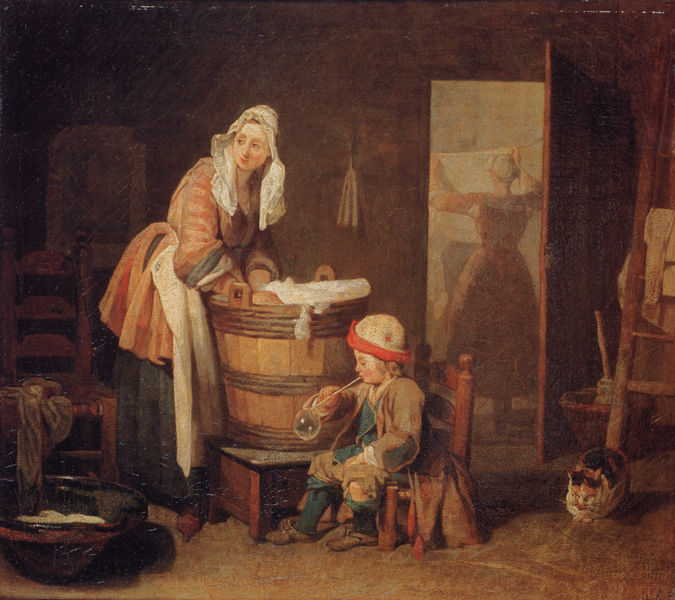
Titel: La blanchisseuse, Die Wäscherin
Künstler: Jean-Baptiste Siméon Chardin
Standort: Sankt Petersburg
Institution: Musée de l'Ermitage
Schlagwörter: blau, dunkel, gemälde, schatten, wasser, weiß, frauen, grün, ocker, sitzen, wäsche, ausschnitt, braun, frankreich, frau, grau, hintergrund, holz, hut, kleid, licht, orange, profil, raum, rücken, schwarz, stuhl, stühle, szene, tür, zimmer, blick, rot, schal, tuch, beige, haube, rock, blond, jacke, kappe, mütze, wand, arm, bluse, falten, gesicht, kleidung, leinen, schale, schüssel, sockel, ärmel, bildnis, hände, porträt, rückenlehne, öl, figur, gewand, sitzend, tücher, familie, kind, mutter, arbeit, genre, keramik, ton, fell, kindheit, kübel, schürze, magd, genremalerei, trocknen, wäscheleine, schuhe, leine, dunst, halm, klein, idylle, schemel, schaum, leiter, luft, spielen, flicken, kopftuch, gestreift, korb, türflügel, quaste, besen, podest, junge, ellenbogen, knie, krempe, unscharf, waschen, katze, strümpfe, keller, offen, fetzen, lumpen, durchblick, kater, leinwand, fass, chardin, wanne, zuber, wärme, verschwommen, seife, bottich, hausarbeit, sauber, aufhängen, waschzuber, armut, rein, pantoffeln, waschschüssel, reinigung, stiege, abgelenkt, fetzeb, hinterzimmer, kremoe, kücje, lauge, seifenblase, seifenblasen, seifenlauge, seufenblase, spannen, strohhalm, wäscherei, wäscherin, zerfetzt, waschtag, waschküche, wassereimer, waschfrauen, stiuhl, waschtrog, waschtrug, pömpel, zunrt